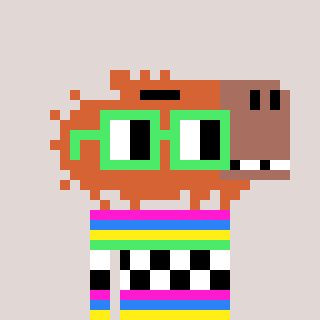
a pixel art character with square light green glasses, a capybara-shaped head and a green-colored body on a warm background